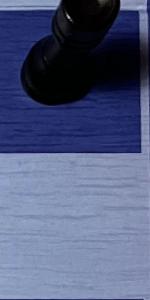
Label: Empty